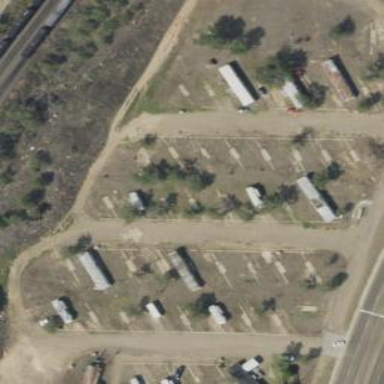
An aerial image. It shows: Caravan site for tourism.